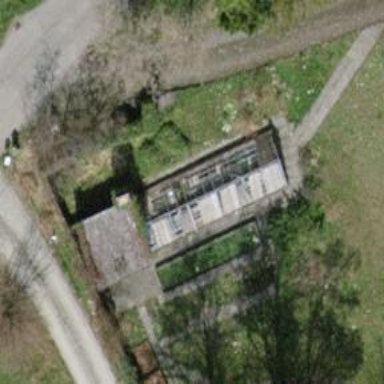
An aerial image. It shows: Greenhouse.